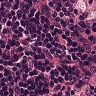
Metastatic tissue present: no